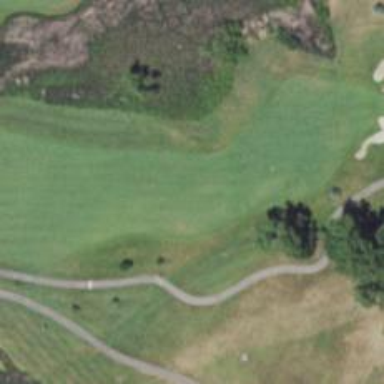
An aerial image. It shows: Golf hole.